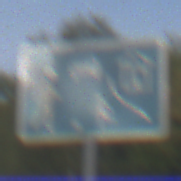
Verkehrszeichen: BeginnVerkehrsberuhigterBereich
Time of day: SunriseSunset
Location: Outdoor (Nature)
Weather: PartlyCloudy
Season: NotSpecified
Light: Natural